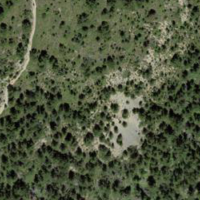
EUNIS habitat code: 26
Species observed at this site:
Arnica montana
Nucifraga caryocatactes